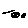
Label: smiley face